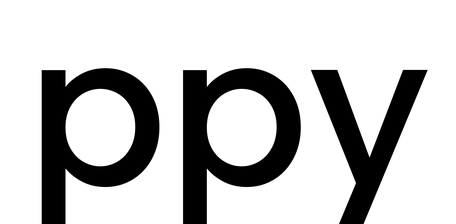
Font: Poppins-Medium